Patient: sex M, age 32
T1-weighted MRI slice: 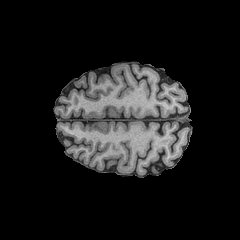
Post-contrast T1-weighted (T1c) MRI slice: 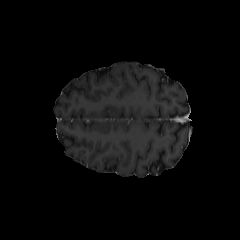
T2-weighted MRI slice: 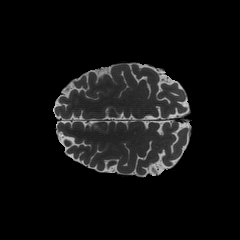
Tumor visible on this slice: no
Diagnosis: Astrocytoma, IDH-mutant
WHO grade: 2